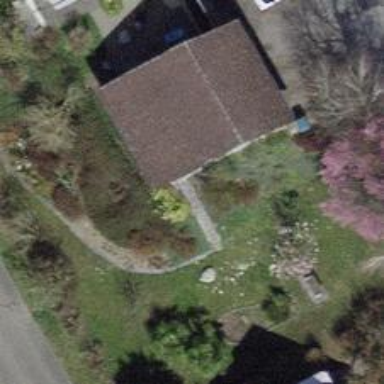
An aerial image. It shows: Group of garages.